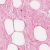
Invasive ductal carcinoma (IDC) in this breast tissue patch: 0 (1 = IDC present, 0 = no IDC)